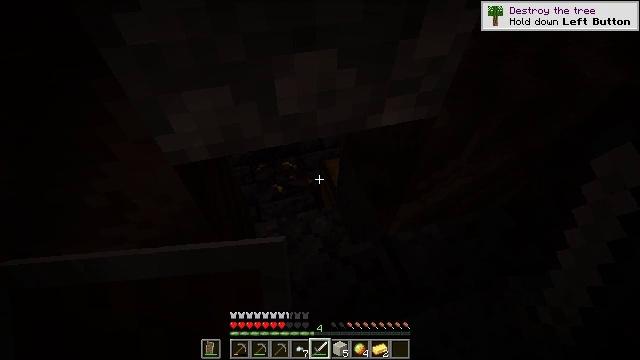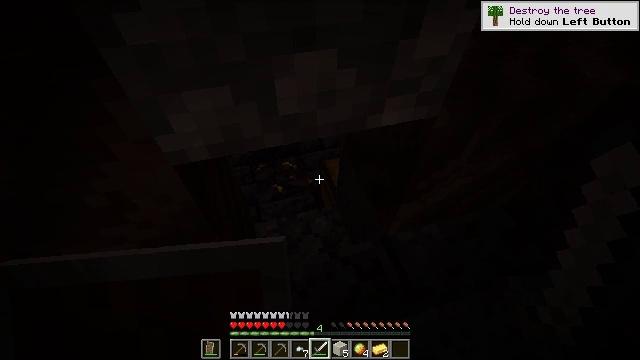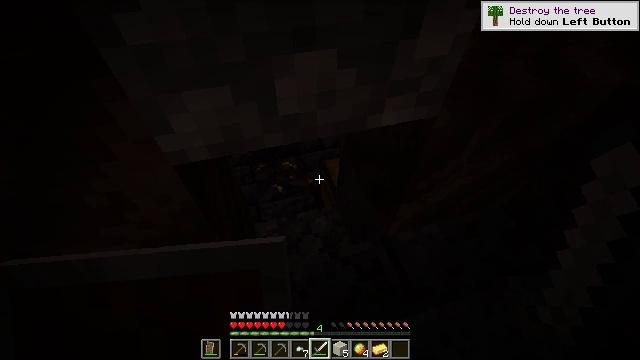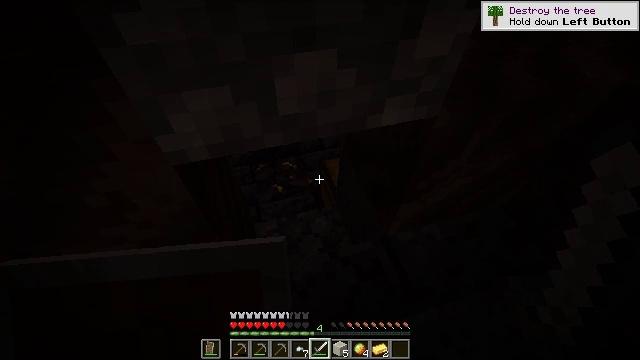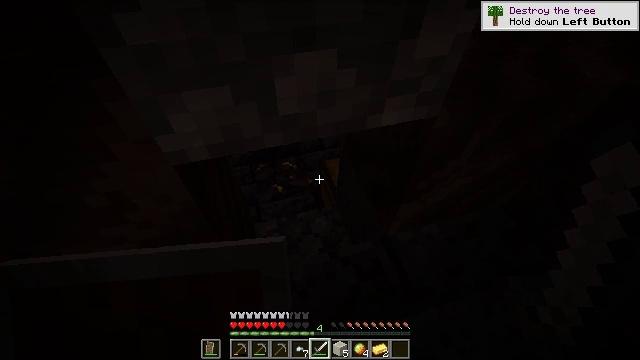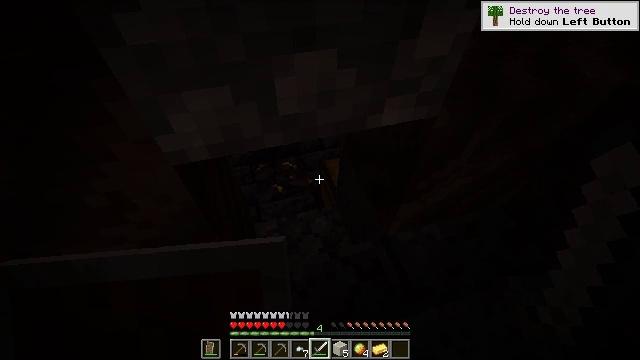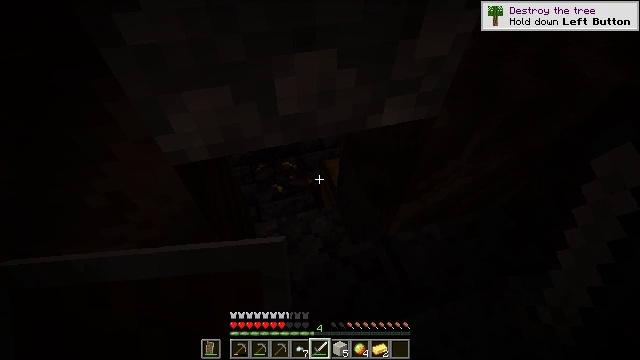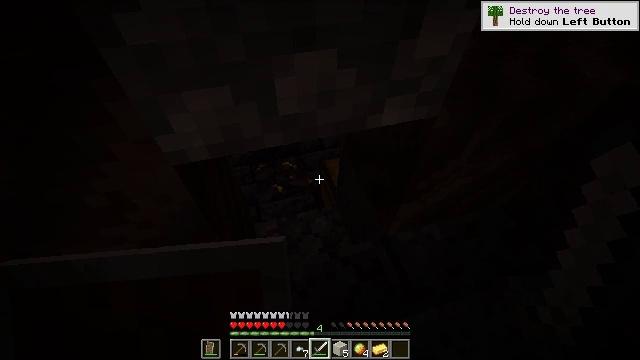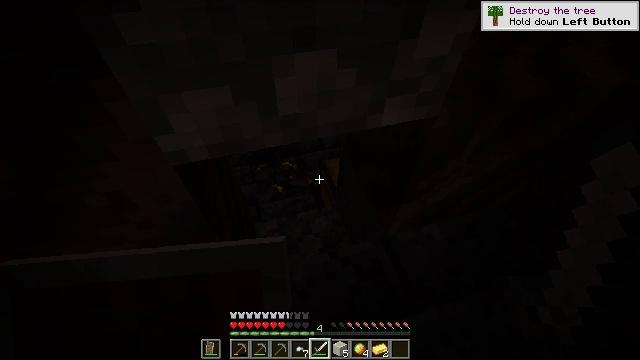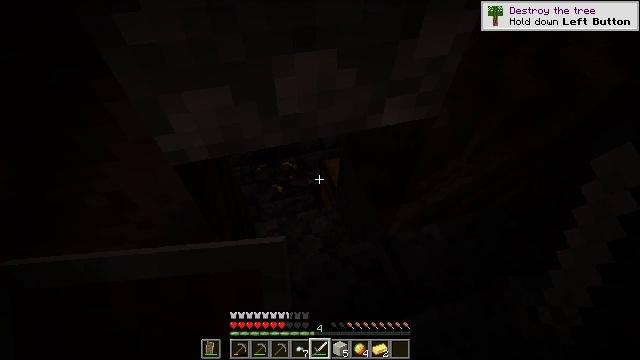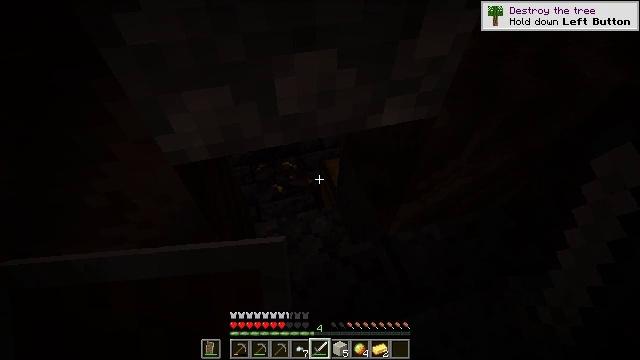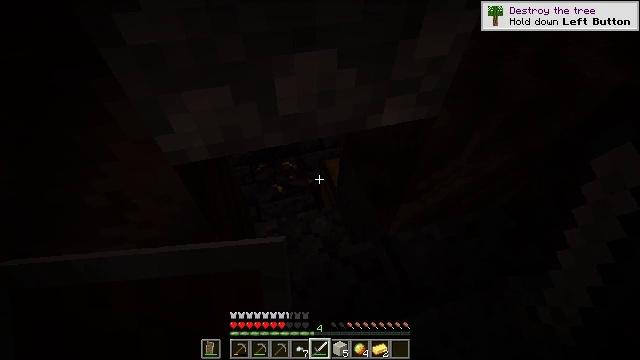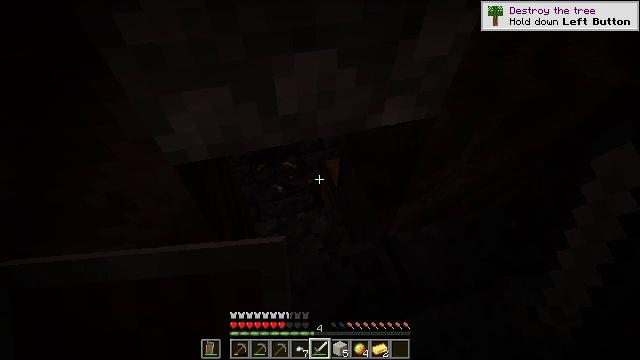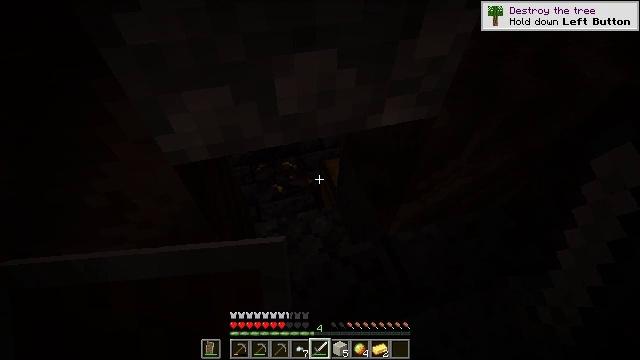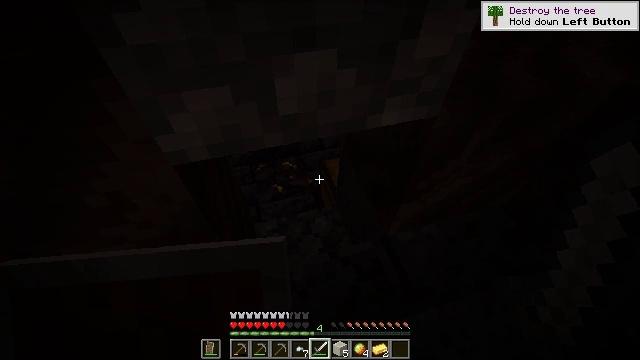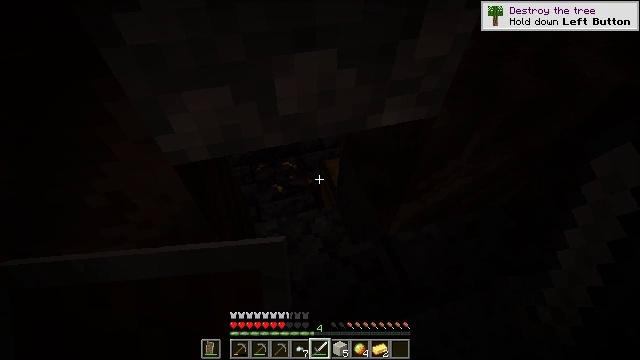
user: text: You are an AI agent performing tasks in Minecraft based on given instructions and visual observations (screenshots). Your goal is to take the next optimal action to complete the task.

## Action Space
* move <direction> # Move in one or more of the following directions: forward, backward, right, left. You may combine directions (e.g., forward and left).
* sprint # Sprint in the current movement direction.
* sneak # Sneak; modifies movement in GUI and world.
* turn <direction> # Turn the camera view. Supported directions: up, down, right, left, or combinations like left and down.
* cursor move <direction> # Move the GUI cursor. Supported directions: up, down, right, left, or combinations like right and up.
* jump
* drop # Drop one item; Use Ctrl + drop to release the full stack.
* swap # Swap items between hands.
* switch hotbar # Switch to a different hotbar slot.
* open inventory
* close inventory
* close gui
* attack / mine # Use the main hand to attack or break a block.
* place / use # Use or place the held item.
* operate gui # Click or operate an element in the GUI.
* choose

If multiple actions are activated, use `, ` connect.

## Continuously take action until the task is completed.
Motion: motion action
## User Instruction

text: Harvest some polished blackstone bricks.
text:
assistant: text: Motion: no_op
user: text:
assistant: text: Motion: no_op
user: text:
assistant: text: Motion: no_op
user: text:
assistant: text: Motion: no_op
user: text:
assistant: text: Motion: no_op
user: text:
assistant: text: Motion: no_op
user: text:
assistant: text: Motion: no_op
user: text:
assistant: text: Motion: no_op
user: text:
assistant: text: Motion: no_op
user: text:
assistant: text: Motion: no_op
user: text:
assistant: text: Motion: no_op
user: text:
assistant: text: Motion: no_op
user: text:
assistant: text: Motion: no_op
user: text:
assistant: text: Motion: no_op
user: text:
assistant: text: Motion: no_op
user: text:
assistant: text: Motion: no_op
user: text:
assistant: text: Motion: no_op
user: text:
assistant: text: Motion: no_op
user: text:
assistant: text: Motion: no_op
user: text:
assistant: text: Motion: no_op
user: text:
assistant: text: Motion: no_op
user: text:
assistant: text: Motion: no_op
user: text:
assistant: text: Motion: no_op
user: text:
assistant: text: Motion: no_op
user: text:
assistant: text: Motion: no_op
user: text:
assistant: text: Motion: no_op
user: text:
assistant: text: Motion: no_op
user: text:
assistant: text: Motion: no_op
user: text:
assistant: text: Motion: no_op
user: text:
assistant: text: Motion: no_op